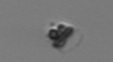
Label: detritus